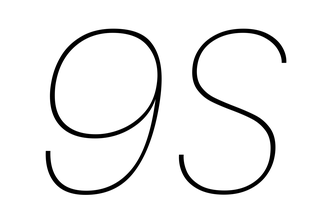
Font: Poppins-ThinItalic